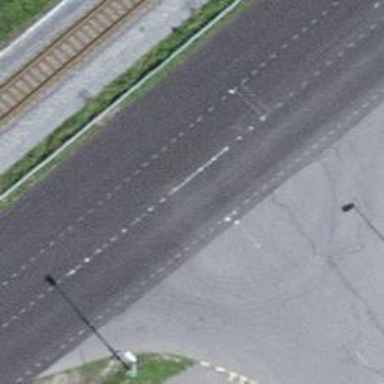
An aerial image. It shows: Primary highway.